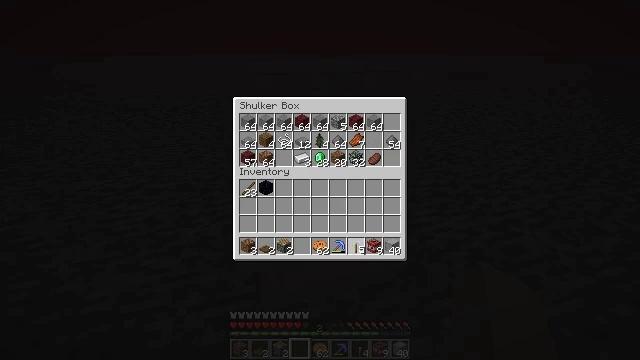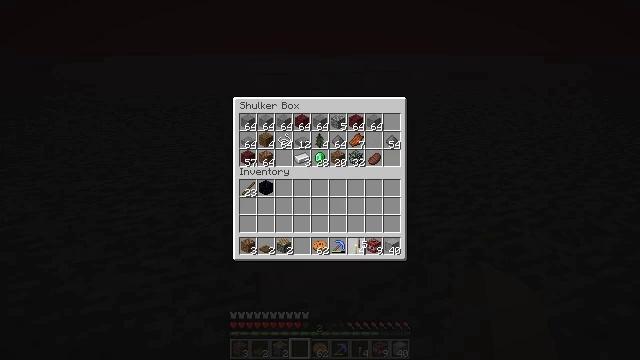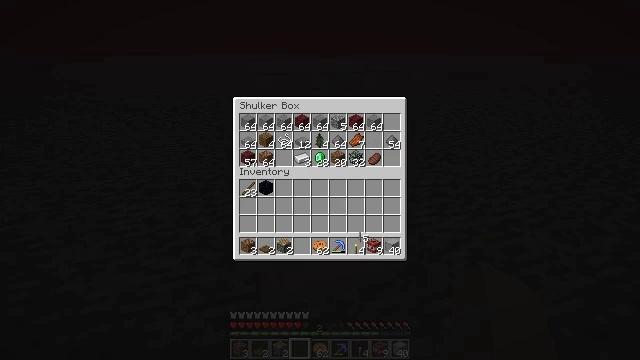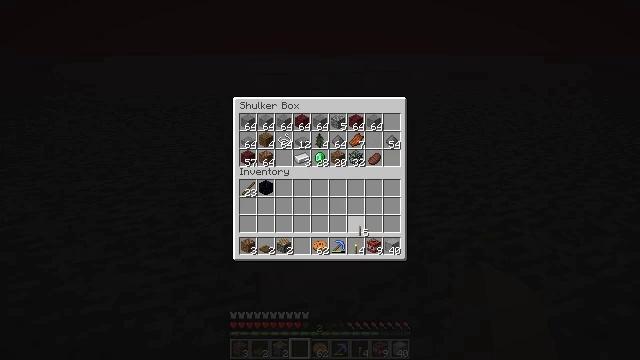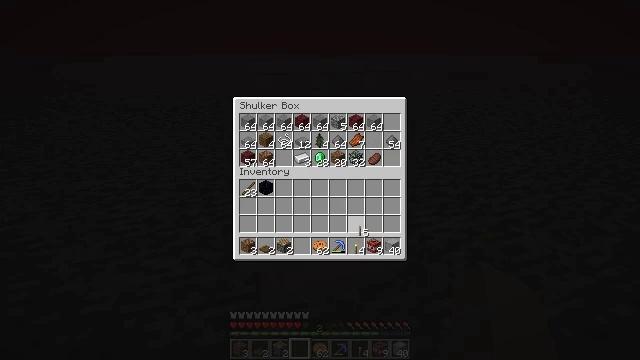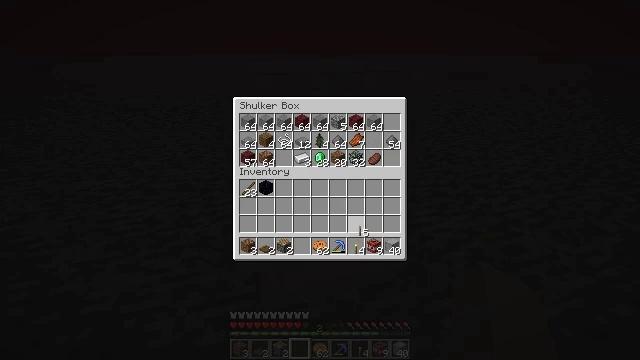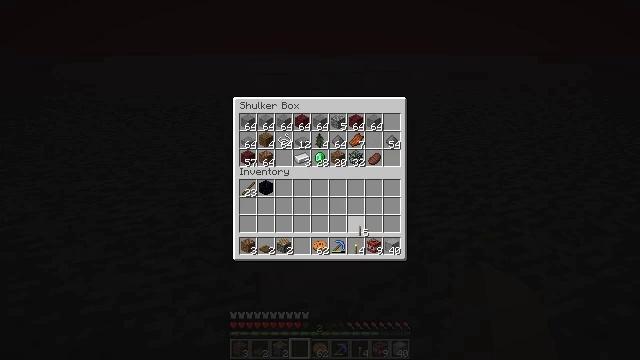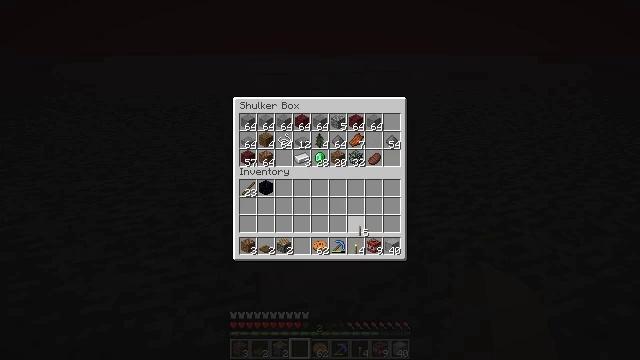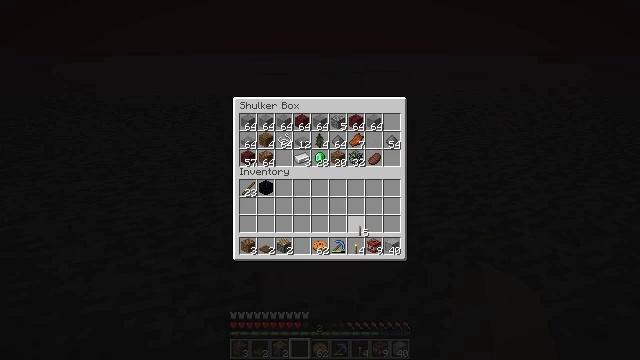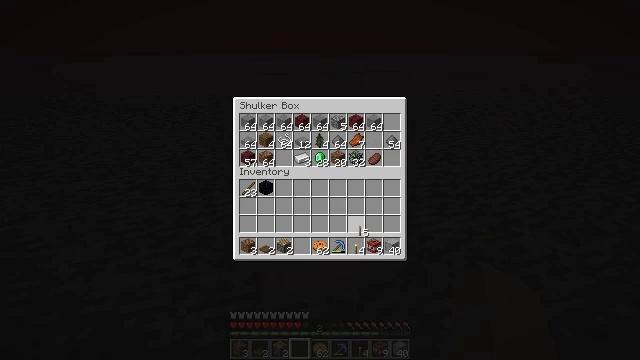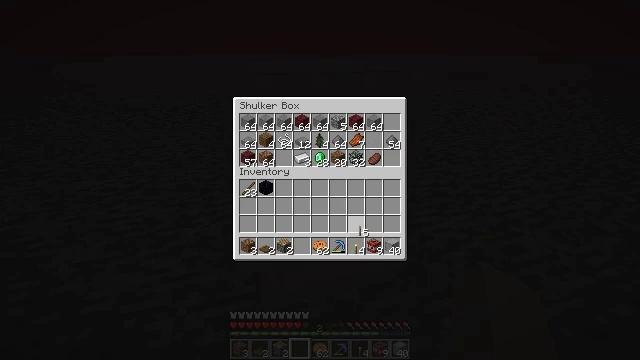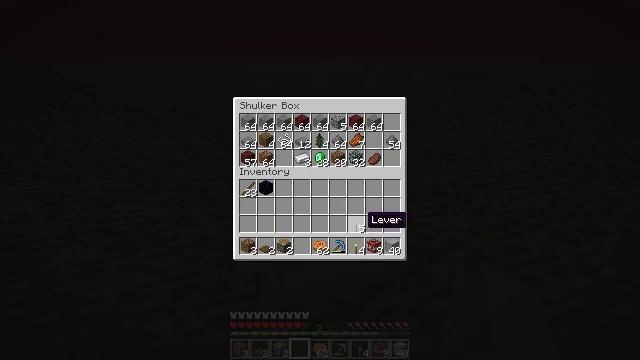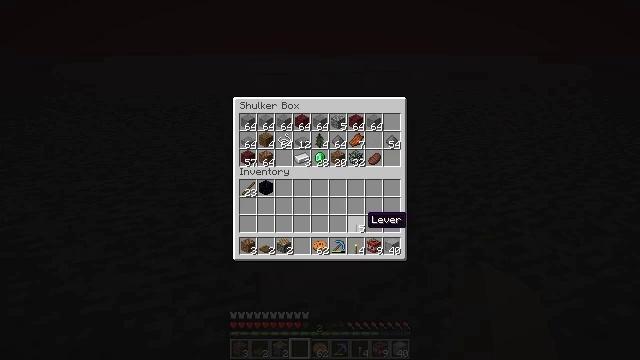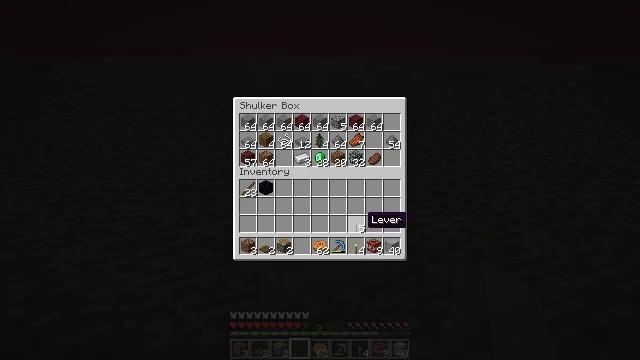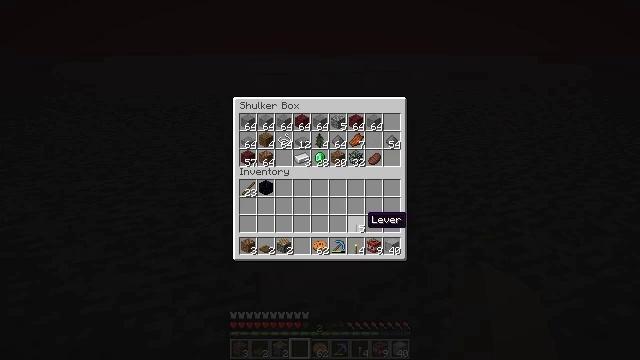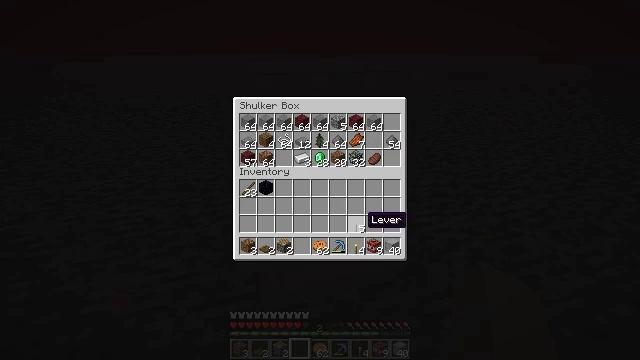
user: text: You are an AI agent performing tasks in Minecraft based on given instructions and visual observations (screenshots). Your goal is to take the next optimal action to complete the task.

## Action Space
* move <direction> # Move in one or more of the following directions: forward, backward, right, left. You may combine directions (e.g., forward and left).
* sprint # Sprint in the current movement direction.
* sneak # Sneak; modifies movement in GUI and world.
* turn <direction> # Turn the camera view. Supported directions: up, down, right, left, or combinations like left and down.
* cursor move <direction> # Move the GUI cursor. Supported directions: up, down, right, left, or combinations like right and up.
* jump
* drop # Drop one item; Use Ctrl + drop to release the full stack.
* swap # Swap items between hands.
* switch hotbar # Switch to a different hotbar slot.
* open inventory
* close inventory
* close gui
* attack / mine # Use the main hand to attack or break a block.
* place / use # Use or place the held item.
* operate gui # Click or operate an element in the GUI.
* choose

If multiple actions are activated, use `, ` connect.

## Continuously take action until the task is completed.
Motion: motion action
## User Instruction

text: Collect the redstone block.
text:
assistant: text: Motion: no_op
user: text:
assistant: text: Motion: no_op
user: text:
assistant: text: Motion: no_op
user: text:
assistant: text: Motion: no_op
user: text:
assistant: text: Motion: no_op
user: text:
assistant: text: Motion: no_op
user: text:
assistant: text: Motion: no_op
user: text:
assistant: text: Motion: no_op
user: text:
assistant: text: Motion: attack / mine
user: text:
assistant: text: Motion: attack / mine
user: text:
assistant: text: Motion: no_op
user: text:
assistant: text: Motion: no_op
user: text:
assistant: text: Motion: no_op
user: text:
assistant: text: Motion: no_op
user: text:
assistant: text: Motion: no_op
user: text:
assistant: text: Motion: no_op
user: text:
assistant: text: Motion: no_op
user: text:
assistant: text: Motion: no_op
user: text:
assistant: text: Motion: no_op
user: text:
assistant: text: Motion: no_op
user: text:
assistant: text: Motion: no_op
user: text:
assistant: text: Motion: no_op
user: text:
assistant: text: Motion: no_op
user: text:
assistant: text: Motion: no_op
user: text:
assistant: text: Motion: no_op
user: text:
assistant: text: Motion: turn right and down
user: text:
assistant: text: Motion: turn right and down
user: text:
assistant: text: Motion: turn right
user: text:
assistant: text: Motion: turn right
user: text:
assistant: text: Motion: turn right